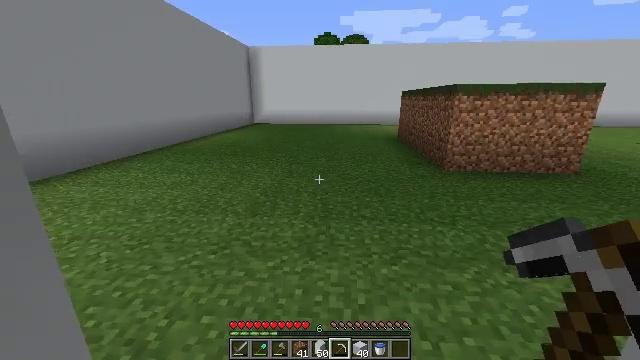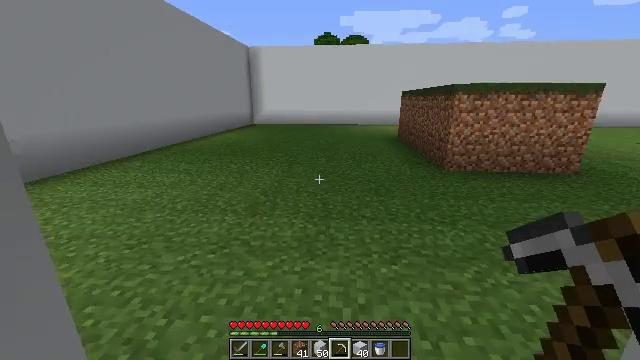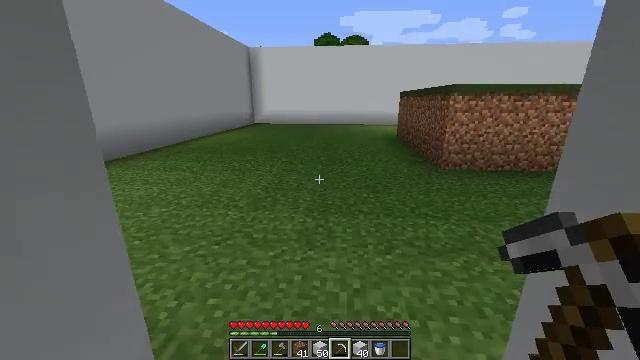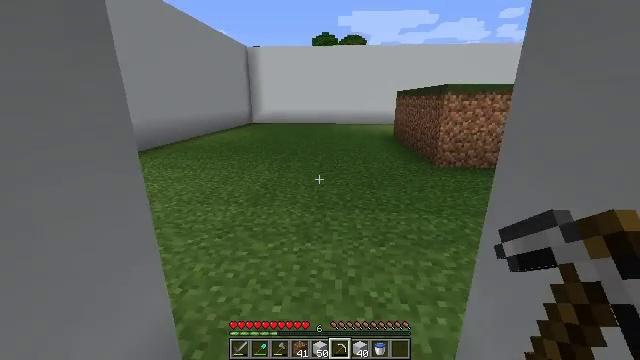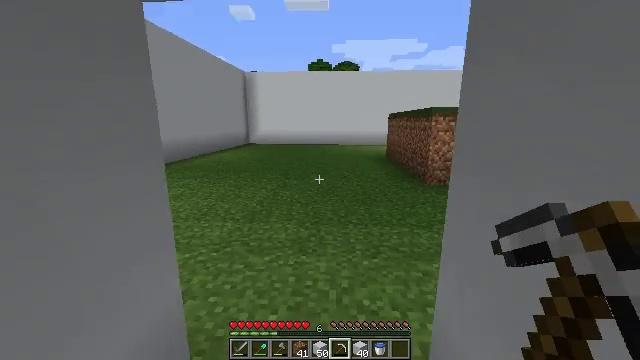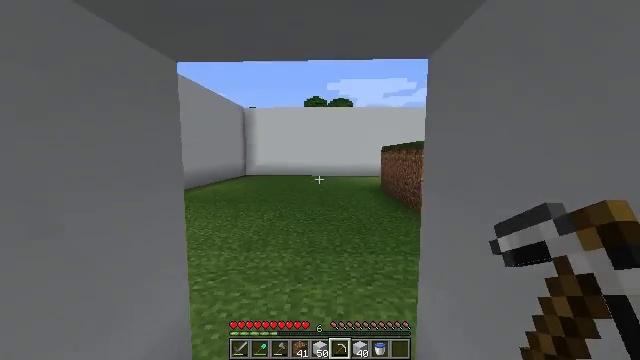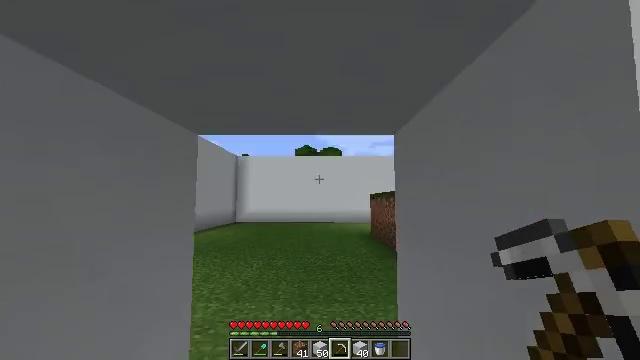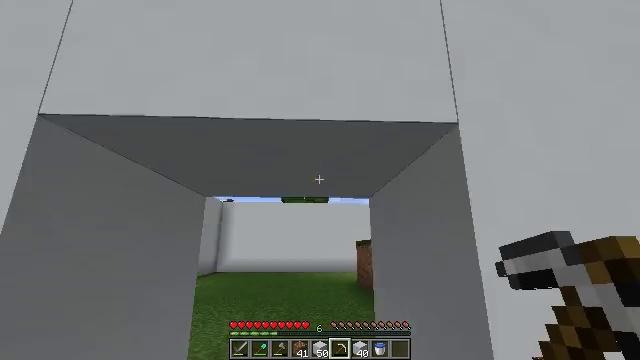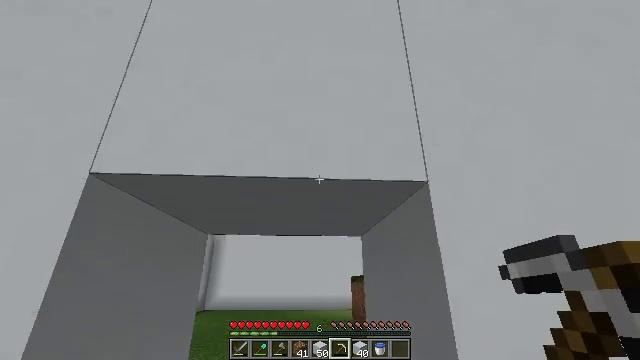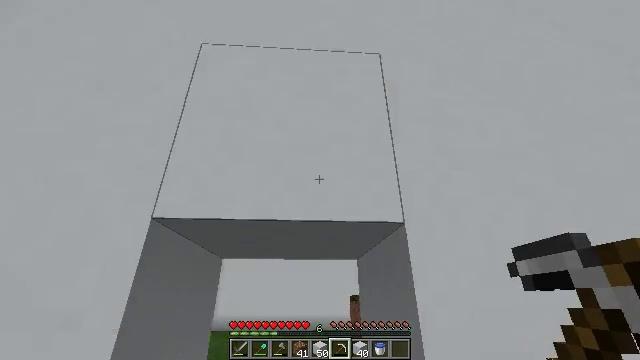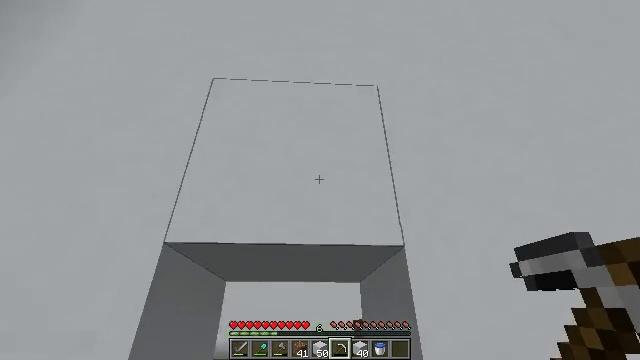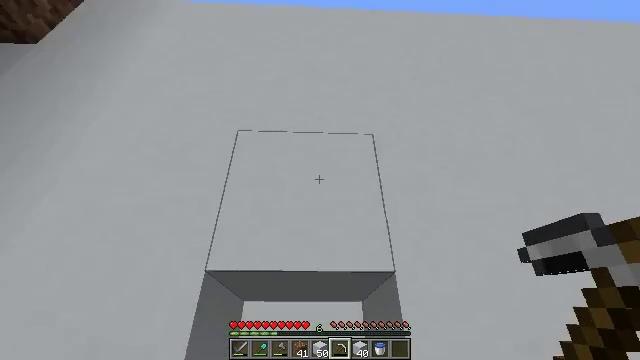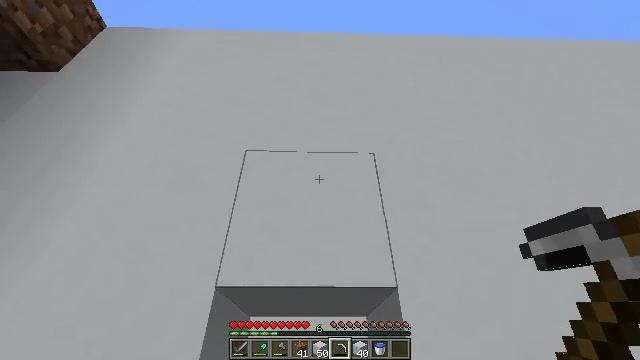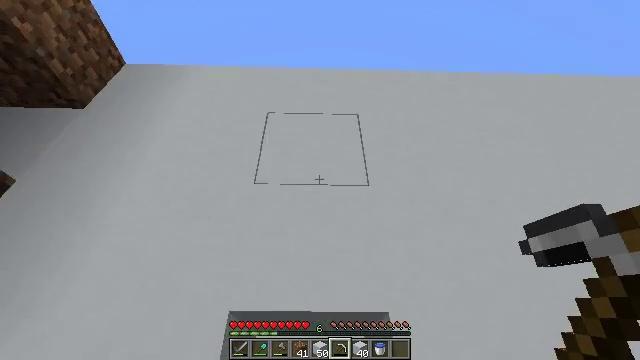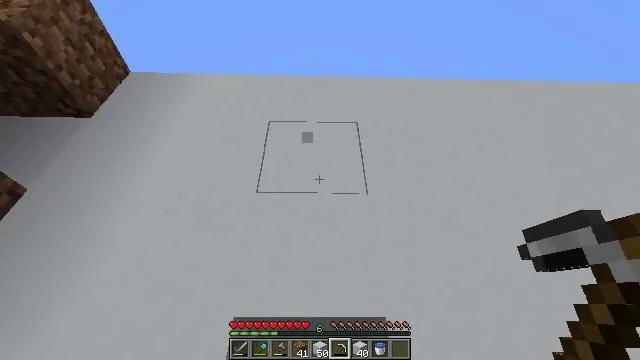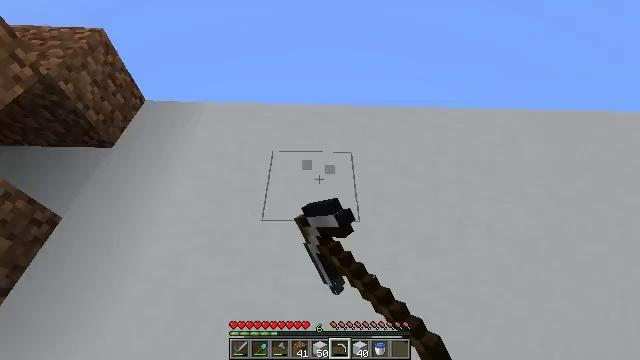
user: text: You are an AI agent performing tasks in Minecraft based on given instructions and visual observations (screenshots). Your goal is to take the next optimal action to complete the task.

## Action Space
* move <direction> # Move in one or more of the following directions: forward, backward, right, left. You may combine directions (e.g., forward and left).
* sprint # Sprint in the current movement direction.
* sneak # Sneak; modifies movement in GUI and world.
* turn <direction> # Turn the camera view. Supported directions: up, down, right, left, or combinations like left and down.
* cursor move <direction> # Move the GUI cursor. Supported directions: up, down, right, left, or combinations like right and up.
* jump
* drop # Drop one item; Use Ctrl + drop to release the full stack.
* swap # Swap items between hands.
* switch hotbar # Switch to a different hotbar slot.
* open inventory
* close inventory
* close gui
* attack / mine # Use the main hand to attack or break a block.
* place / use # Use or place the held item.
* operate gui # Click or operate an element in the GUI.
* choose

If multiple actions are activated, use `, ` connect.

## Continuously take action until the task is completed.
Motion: motion action
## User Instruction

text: Break the white concrete to gather it.
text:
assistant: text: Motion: move back
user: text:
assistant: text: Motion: move back
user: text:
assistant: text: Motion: move back
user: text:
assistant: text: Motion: move back, turn right and up
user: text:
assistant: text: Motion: move back, turn up
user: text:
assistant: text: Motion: move back, turn right and up
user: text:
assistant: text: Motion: move back, turn right and up
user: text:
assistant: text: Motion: move back, turn right and up
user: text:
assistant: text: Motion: move back, turn up
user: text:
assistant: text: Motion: move back, turn up
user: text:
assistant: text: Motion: move back, turn up
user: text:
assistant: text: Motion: move back, turn up
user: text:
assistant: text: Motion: move back, turn up
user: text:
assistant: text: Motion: move back, attack / mine
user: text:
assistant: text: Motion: move back, attack / mine
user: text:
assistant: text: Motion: move back, turn down, attack / mine
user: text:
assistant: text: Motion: turn right and down, attack / mine
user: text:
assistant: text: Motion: turn right and down, attack / mine
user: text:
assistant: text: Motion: turn down, attack / mine
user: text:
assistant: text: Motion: attack / mine
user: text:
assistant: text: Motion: attack / mine
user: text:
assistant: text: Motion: attack / mine
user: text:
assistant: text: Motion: attack / mine
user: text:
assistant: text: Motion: attack / mine
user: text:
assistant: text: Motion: turn left, attack / mine
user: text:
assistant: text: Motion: attack / mine
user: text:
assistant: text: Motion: attack / mine
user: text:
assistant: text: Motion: attack / mine
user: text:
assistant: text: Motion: move right, attack / mine
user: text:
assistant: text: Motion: move right, attack / mine